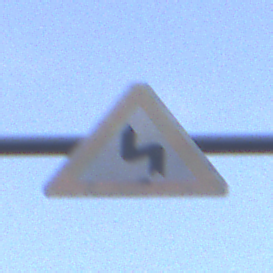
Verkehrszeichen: DoppelkurveZunaechstLinks
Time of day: SunriseSunset
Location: Outdoor (Nature)
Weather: PartlyCloudy
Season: NotSpecified
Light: Natural